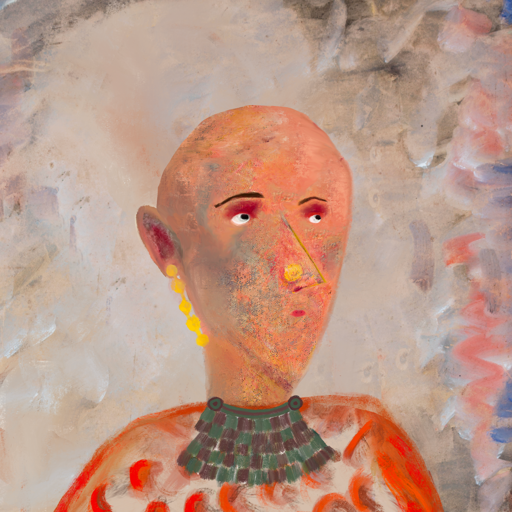
Background: Roy_Bahadur, Head And Neck Side: Irani, Face Side: Irani, Bust: Rupkatha, Hair Side: Blank, Head Accessory: Blank, Second Necklace: After_Raid, Necklace: Blank, Baby: Blank